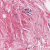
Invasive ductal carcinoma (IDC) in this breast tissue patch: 0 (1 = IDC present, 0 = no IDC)